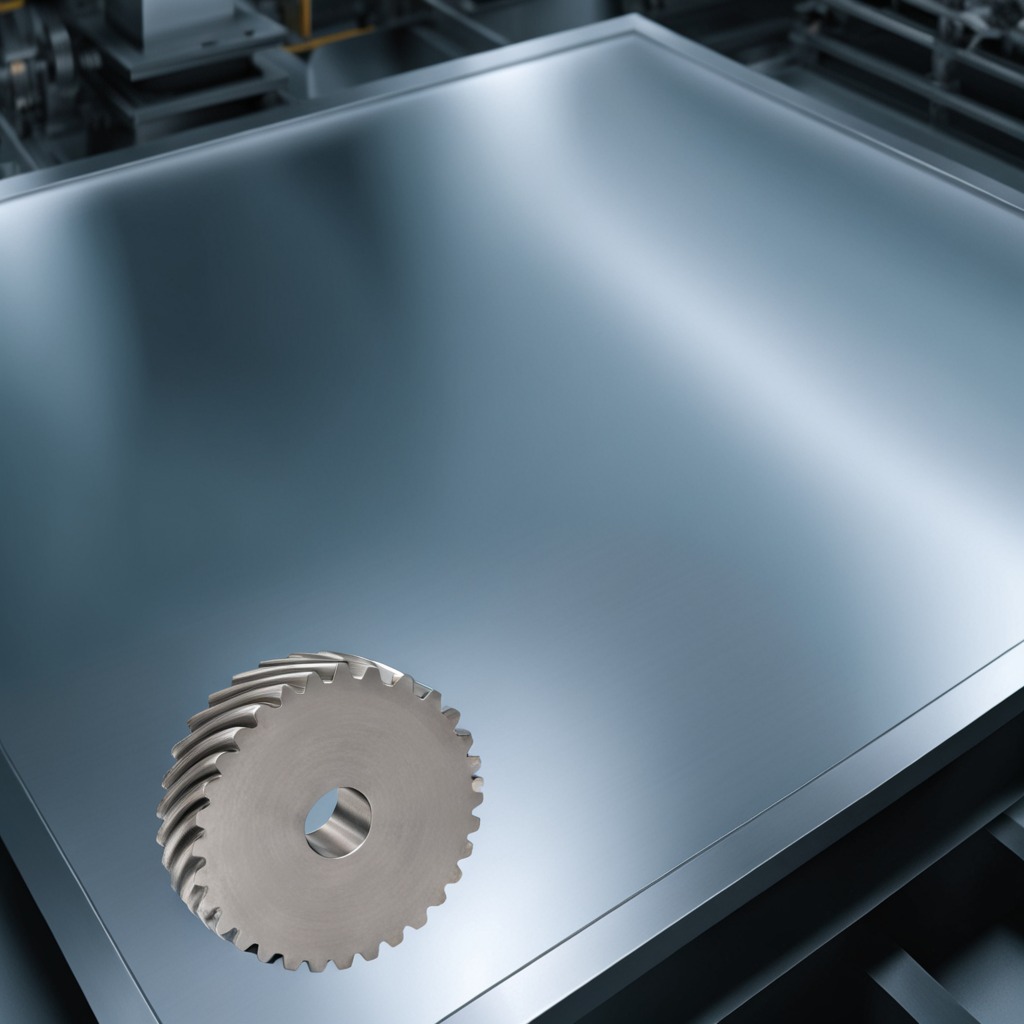
A steel gear with teeth is lying on a metal table in a machine shop under fluorescent lights.